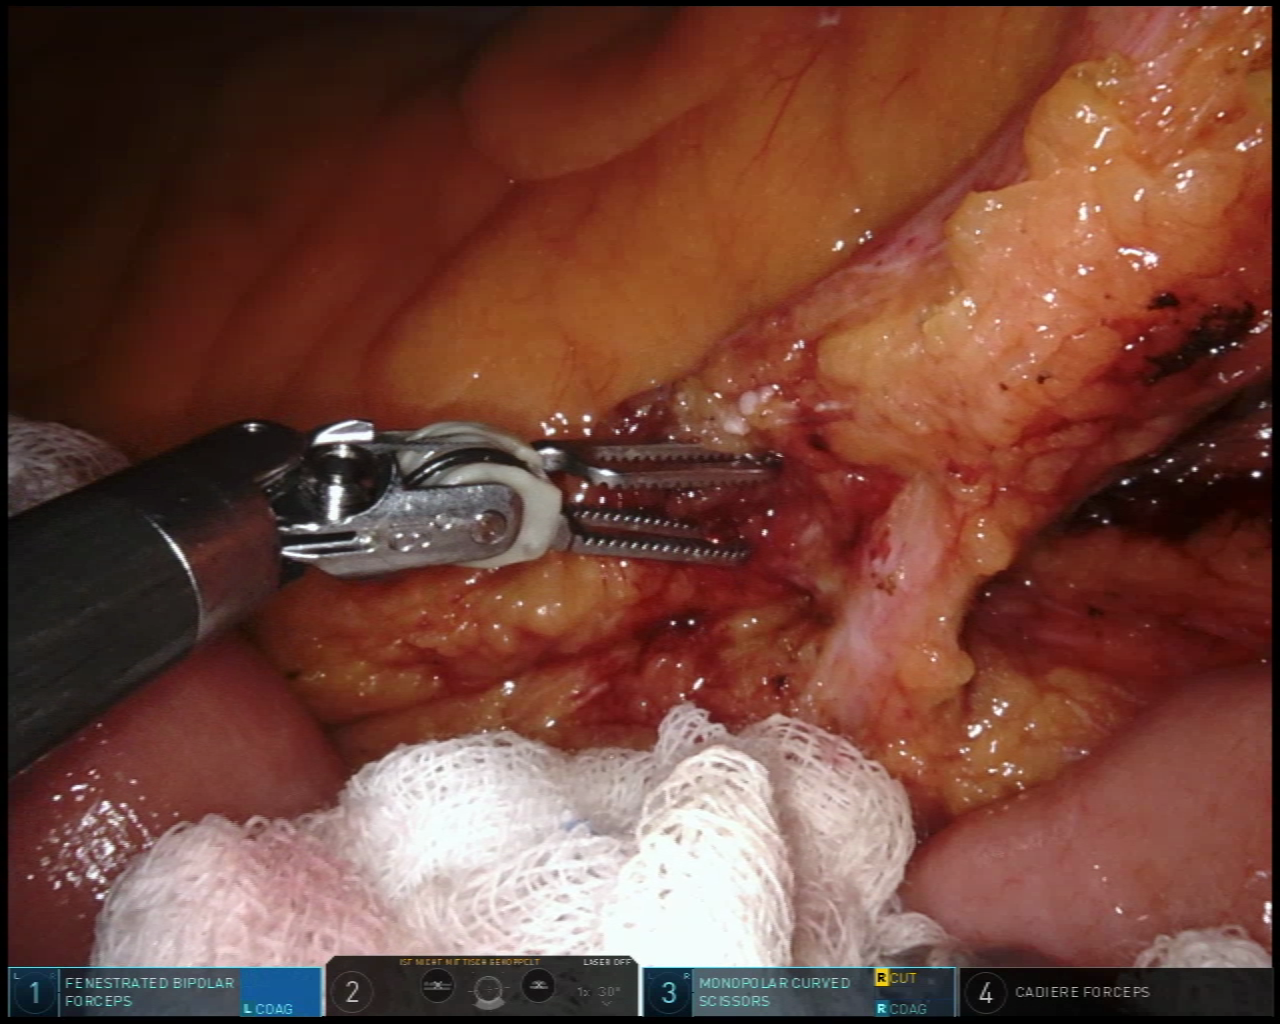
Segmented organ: inferior_mesenteric_artery
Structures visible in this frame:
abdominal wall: no
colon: no
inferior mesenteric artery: yes
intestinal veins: no
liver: no
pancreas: no
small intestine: yes
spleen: no
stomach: no
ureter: no
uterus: no
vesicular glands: no